Field crop: maize
Growth stage: 2
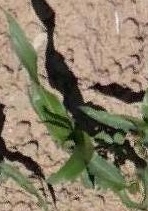
Species: maize